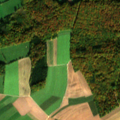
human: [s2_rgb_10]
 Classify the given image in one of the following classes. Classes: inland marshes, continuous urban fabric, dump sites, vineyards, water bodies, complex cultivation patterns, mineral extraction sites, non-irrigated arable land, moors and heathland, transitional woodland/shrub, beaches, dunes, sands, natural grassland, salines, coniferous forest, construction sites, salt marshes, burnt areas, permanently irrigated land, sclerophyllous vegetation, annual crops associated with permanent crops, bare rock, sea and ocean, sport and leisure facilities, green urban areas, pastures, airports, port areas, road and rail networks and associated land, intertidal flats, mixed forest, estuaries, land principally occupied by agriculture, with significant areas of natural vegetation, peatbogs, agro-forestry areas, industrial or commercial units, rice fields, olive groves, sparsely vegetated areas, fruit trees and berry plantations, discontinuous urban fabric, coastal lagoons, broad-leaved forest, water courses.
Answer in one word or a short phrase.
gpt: non-irrigated arable land, pastures, complex cultivation patterns, broad-leaved forest